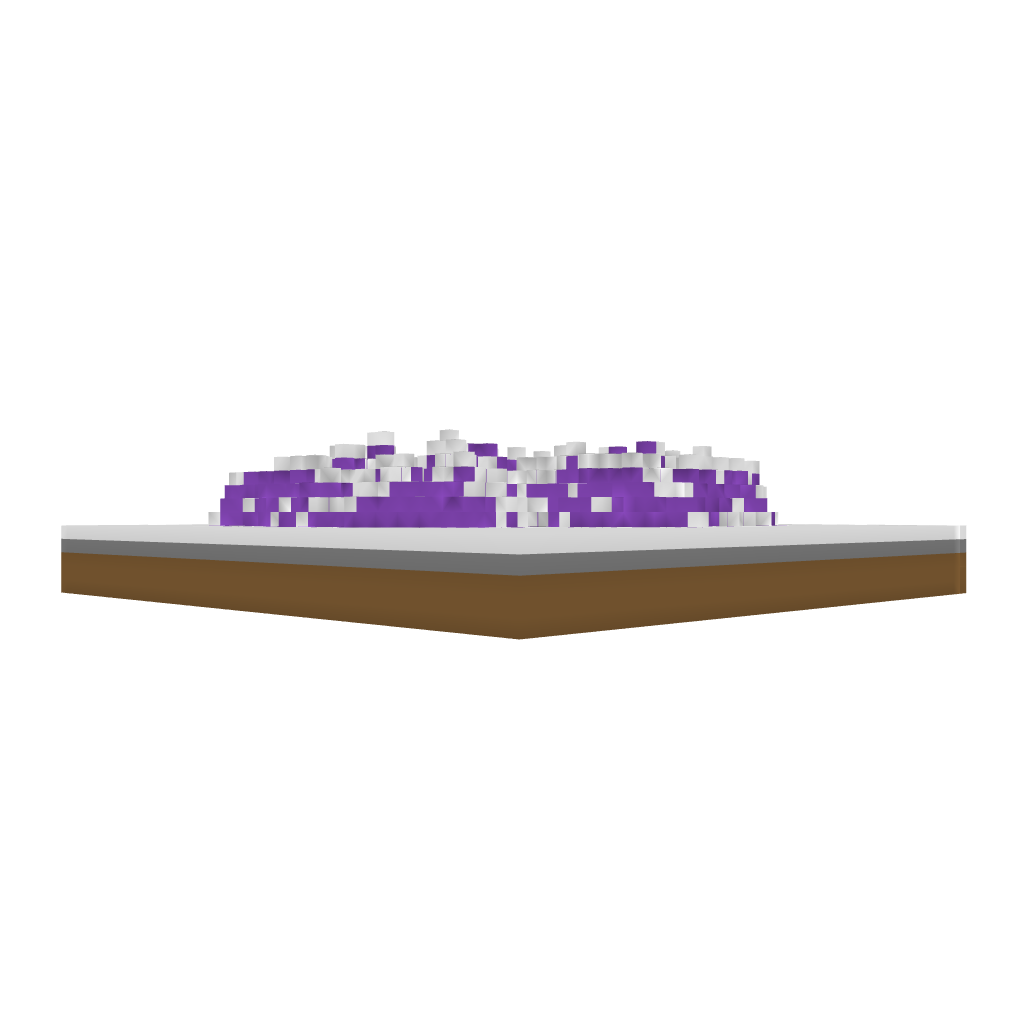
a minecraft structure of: Secret Room bad low quality